Question: Note how the letters of the title of my window glow:

How could I create a label with the same effect?
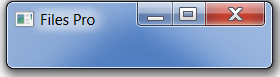
Answer: In WPF you can overlay ordinary text on text with a blur to accomplish the background glow effect.
Here's the markup:
'''
<Grid Background="CadetBlue">
<Grid Margin="20">
<TextBlock Text="Stack Overflow" FontSize="24" FontWeight="Bold" Foreground="AliceBlue">
<TextBlock.Effect>
<BlurEffect Radius="30"/>
</TextBlock.Effect>
</TextBlock>
<TextBlock Text="Stack Overflow" FontSize="24" FontWeight="Bold" Foreground="Black"/>
</Grid>
</Grid>
'''
and this is what it looks like: